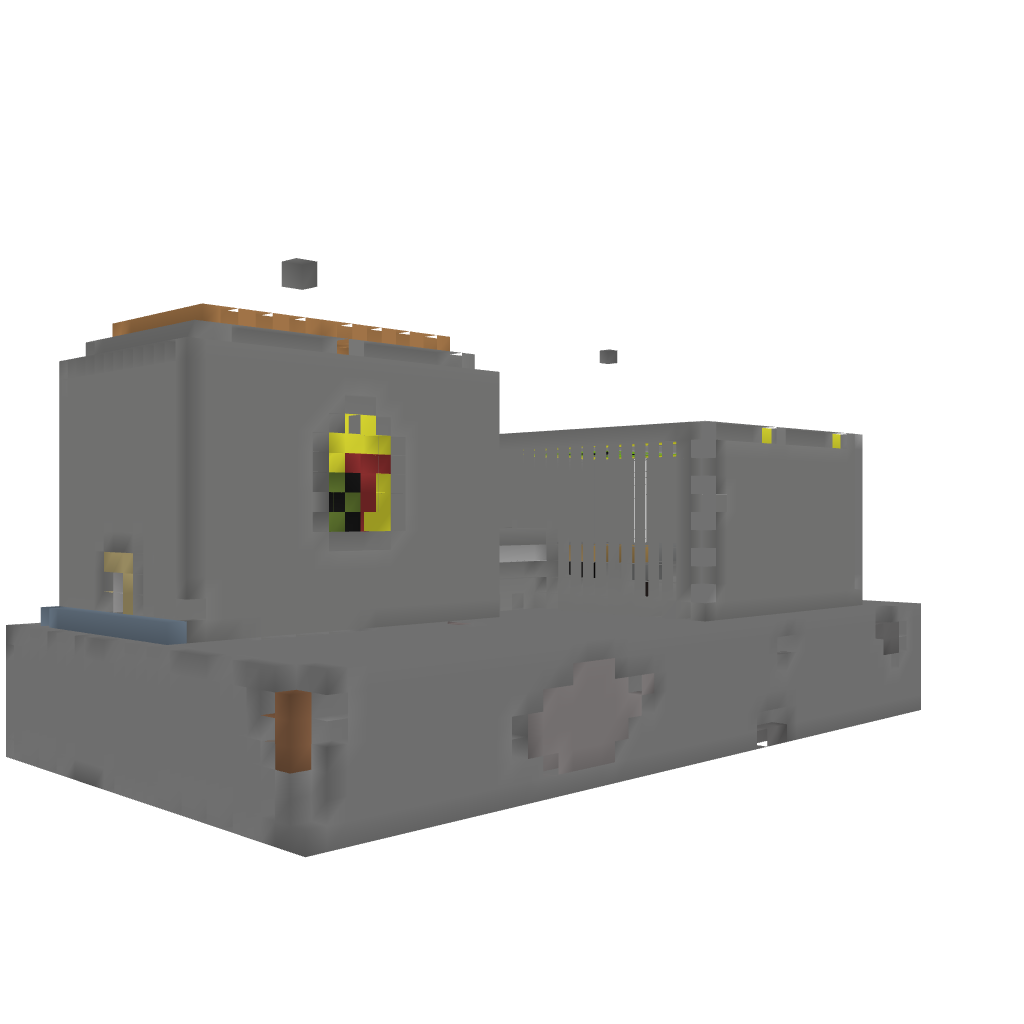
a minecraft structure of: Decoration Church + Secret Room